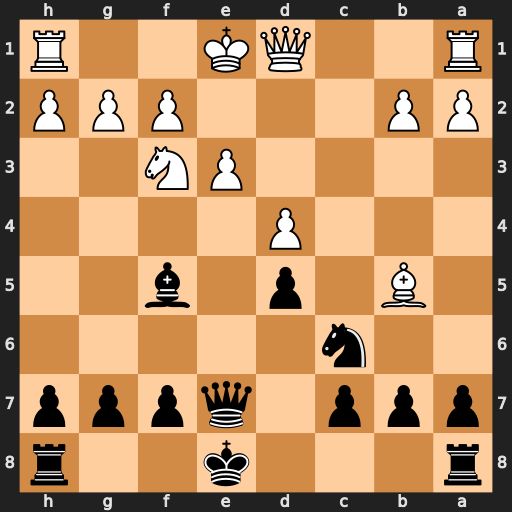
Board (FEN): r3k2r/ppp1qppp/2n5/1B1p1b2/3P4/4PN2/PP3PPP/R2QK2R
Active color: b
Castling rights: KQkq
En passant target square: -
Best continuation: Qb4+ Qd2 Qxb5